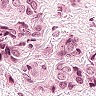
Metastatic tissue present: yes